Question: I would like to create a similar effect to Apple's Safari 4 Beta Top Sites page -

when when you view it and a page's content has changed since you last visited, it displays a blue star in the top right hand corner to notify you.
I would like to do the very same, but only within my website and instead of an image I would like to append a '*' or some other character to the menu item's link.
I'm sure you would use the jQuery Cookie Plugin, but my scripting is not that advanced and I do not know how to dynamically change the cookie's content. Have I explained properly? How would I do it?
Many thanks in advance
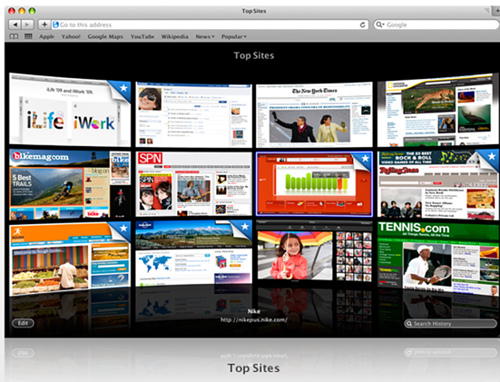
Answer: Server side:
Read the website f.ex every minute and save the timestamp if changed content.
Save the users' visit timestamp to the page
Ajax:
Check if the websites update timestamp is newer than your visitors' timestamp, if yes make the star class visible, when the user clicks on the link, make the star disappear and update the users timestamp.
--
Showing a star or an image or whatever with Jquery is not the big deal here, it's a oneliner, the complex problem is to detect website changes, because minor changes can occur, but the main content could not change. The easiest way to do this would be if the website provides rss, then there's probable that the important new content will be published via rss.